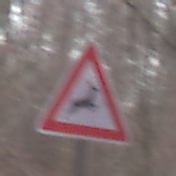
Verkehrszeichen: WildwechselLinks
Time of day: Midday
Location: Outdoor (Nature)
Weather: Overcast
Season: Autumn
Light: Natural